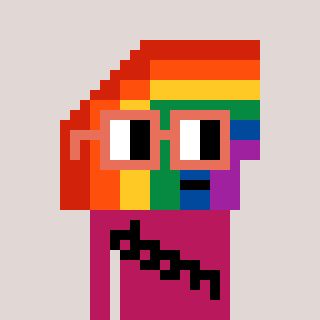
a pixel art character with square orange glasses, a rainbow-shaped head and a darkpink-colored body on a warm background